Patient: sex M, age 19
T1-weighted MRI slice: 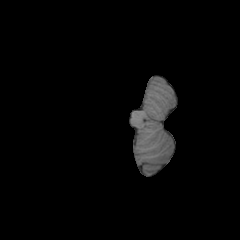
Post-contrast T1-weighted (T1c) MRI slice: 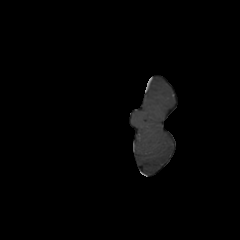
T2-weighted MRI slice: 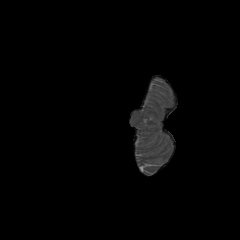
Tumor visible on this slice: no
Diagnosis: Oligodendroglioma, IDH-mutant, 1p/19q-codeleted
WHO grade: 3